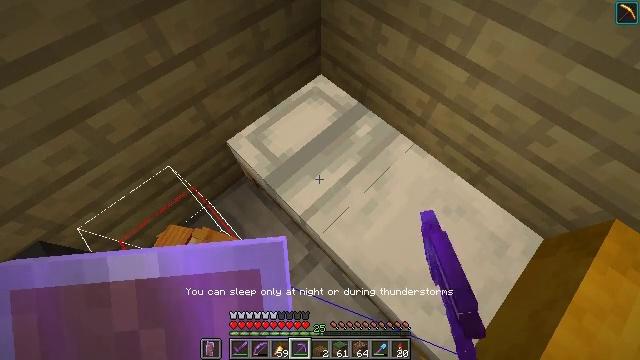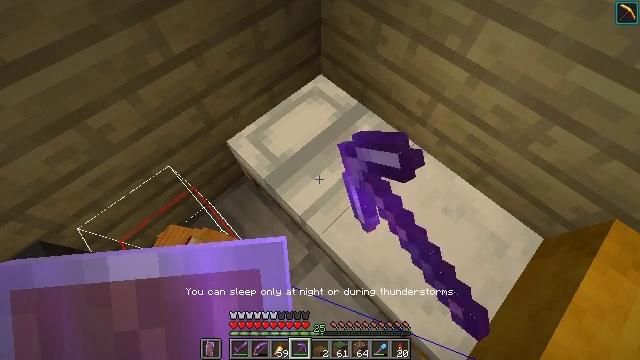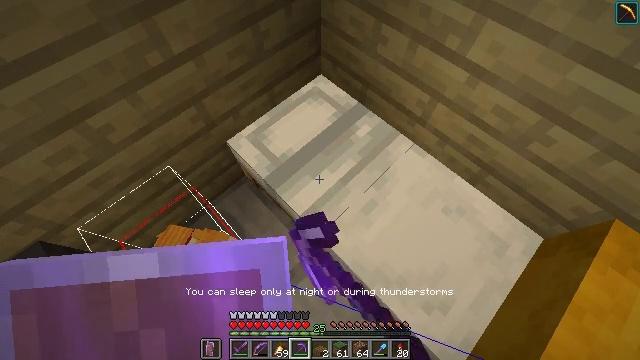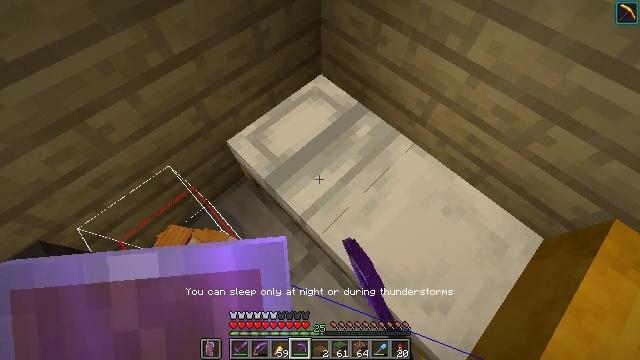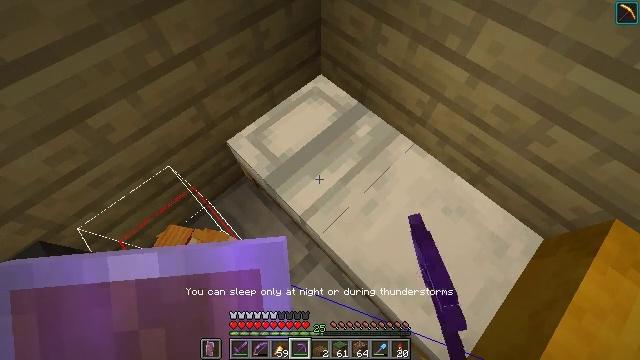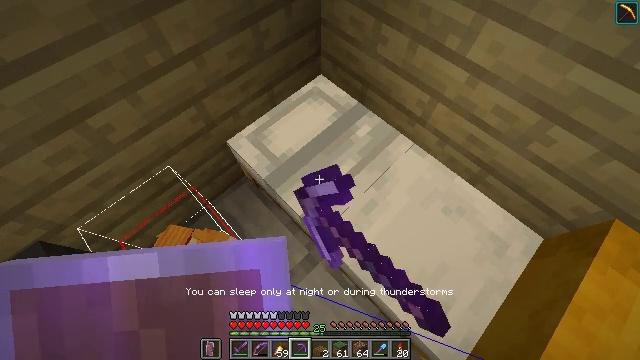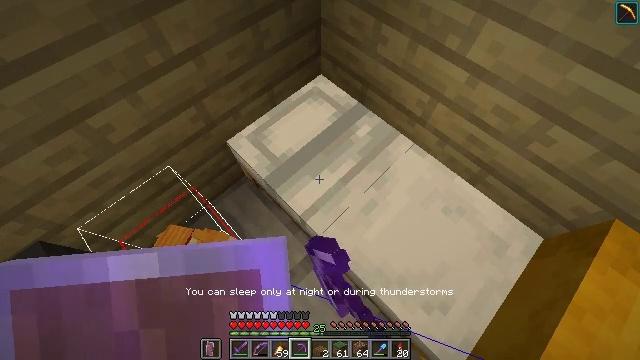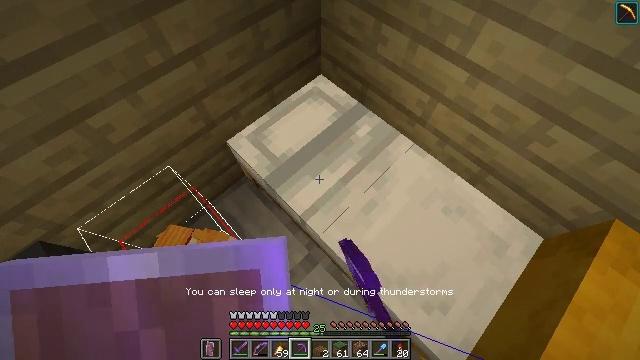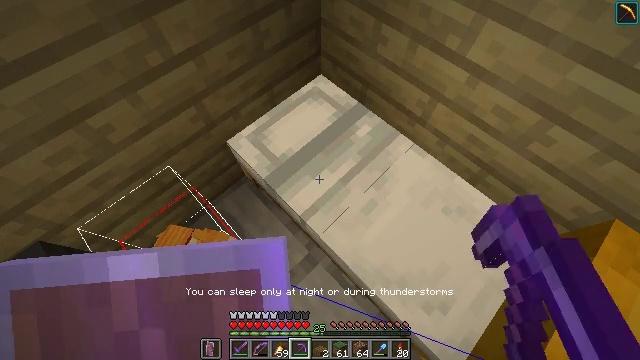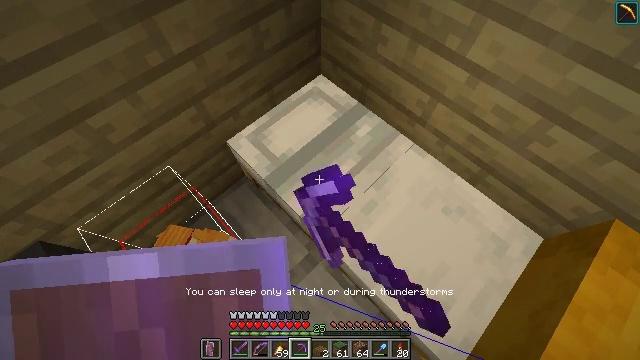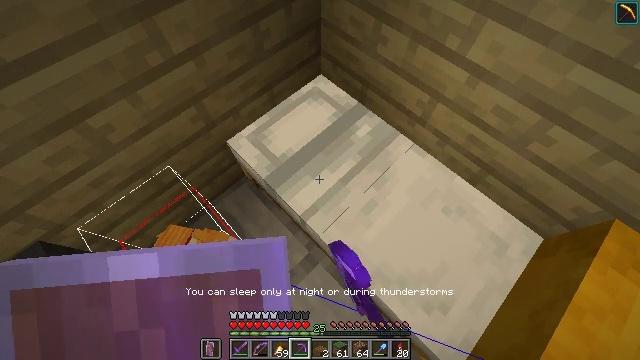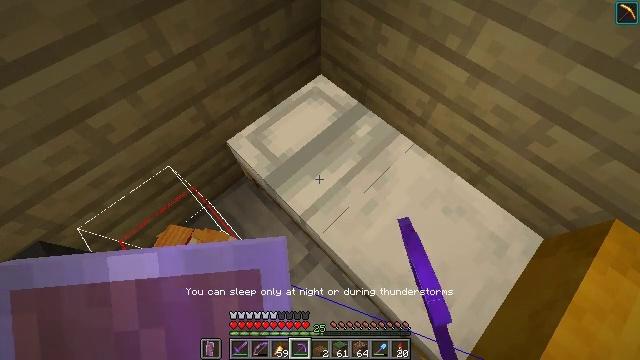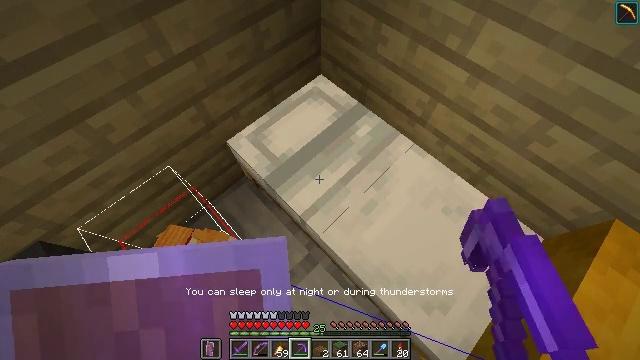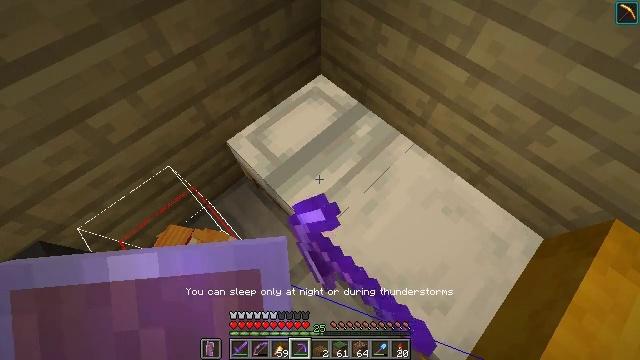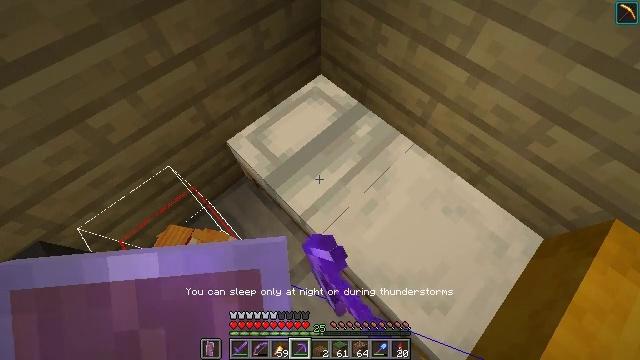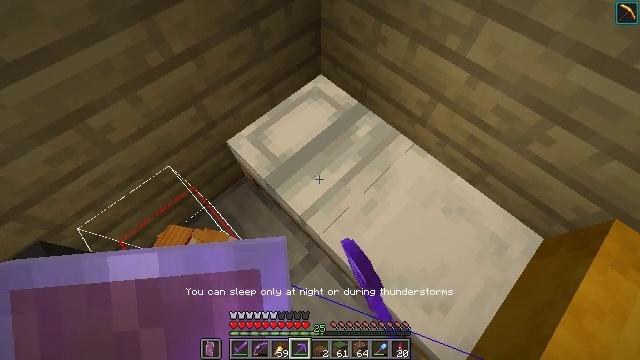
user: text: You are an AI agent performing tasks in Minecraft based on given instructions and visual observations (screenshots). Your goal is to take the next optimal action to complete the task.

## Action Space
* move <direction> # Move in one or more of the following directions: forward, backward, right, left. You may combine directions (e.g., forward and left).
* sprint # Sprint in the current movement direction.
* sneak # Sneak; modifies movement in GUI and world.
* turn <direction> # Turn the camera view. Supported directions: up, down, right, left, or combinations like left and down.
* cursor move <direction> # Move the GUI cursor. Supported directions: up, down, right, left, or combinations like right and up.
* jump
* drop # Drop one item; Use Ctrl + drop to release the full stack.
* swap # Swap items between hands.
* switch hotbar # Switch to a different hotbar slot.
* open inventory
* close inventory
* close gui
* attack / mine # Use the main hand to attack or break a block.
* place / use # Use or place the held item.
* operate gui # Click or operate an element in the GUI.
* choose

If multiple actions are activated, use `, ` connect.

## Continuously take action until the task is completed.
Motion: motion action
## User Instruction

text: Gather items from the brown shulker box by mining it.
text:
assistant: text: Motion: use / place
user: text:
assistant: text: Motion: use / place
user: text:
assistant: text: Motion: use / place
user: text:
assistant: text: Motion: use / place
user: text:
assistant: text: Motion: use / place
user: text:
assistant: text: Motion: use / place
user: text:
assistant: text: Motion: use / place
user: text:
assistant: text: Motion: use / place
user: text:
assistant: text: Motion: use / place
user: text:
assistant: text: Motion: use / place
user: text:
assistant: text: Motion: use / place
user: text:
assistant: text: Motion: use / place
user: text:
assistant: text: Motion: use / place
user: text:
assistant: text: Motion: use / place
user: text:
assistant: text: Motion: use / place
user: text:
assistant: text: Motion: use / place
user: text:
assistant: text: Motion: use / place
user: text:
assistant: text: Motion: use / place
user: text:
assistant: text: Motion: use / place
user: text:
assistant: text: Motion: use / place
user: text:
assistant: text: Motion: use / place
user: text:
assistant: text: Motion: use / place
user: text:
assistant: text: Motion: use / place
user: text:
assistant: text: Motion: use / place
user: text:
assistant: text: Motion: use / place
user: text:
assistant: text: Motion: use / place
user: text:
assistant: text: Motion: use / place
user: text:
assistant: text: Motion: use / place
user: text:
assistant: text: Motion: use / place
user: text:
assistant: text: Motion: use / place